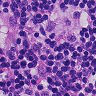
Metastatic tissue present: no